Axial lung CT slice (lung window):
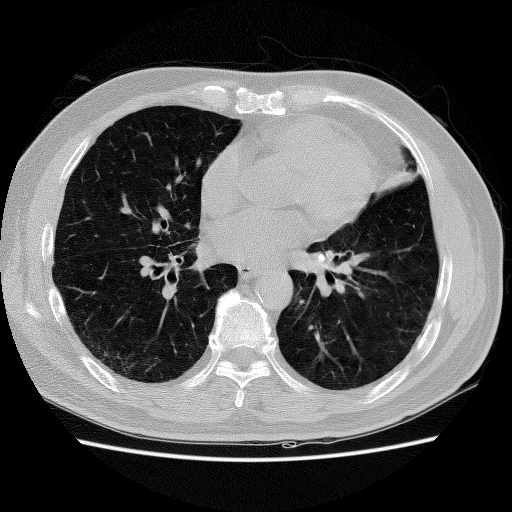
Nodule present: no